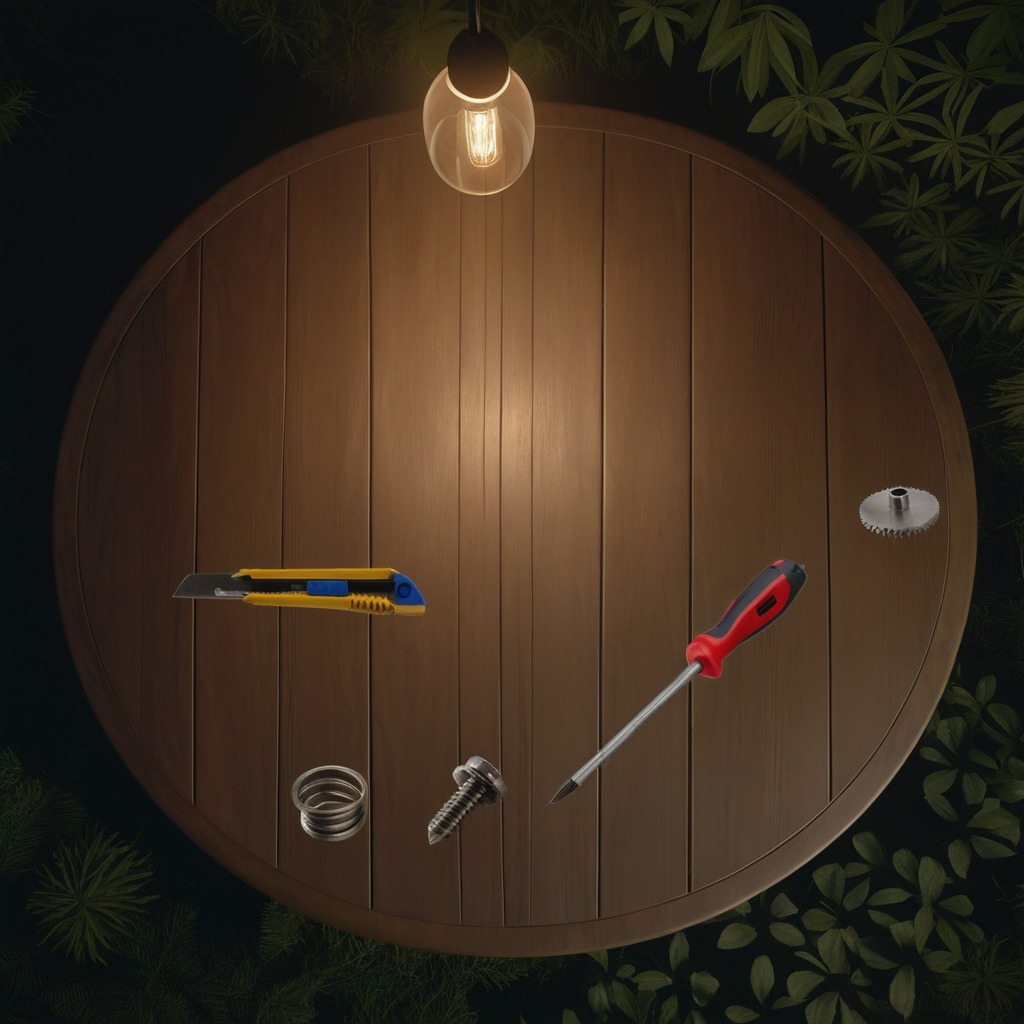
A steel gear with teeth, a utility knife, a metal machine screw, a coiled metal spring, and a screwdriver are lying on the wooden table.